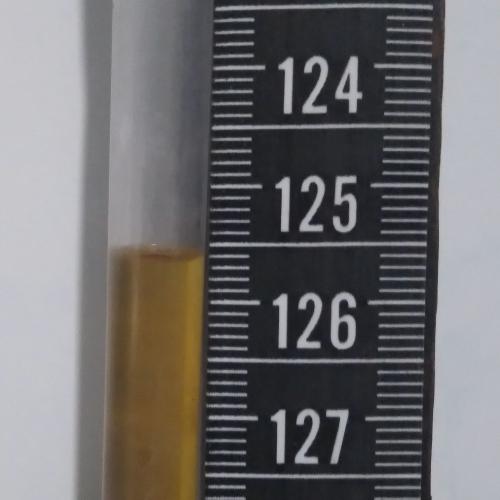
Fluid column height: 128.6 cm